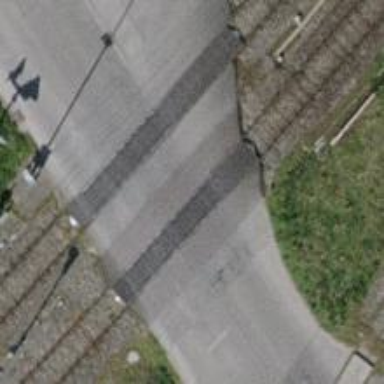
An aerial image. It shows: Level crossing at the railway with full barrier.